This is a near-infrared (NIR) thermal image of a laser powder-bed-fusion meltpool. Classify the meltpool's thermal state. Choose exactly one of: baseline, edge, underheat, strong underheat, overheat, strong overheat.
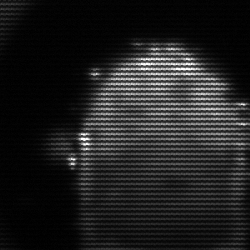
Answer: baseline